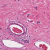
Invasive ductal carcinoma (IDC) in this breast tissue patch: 1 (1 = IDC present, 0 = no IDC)